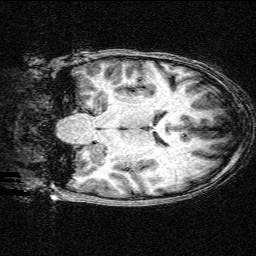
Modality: T1w
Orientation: coronal
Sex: male